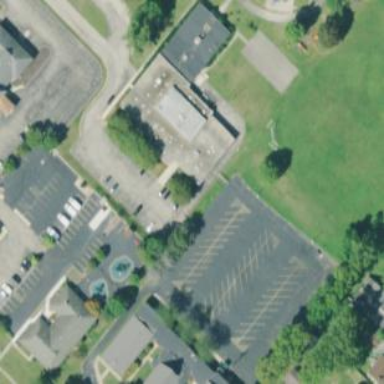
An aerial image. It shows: School building.